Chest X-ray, PA view. Patient: 66 years old, sex F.
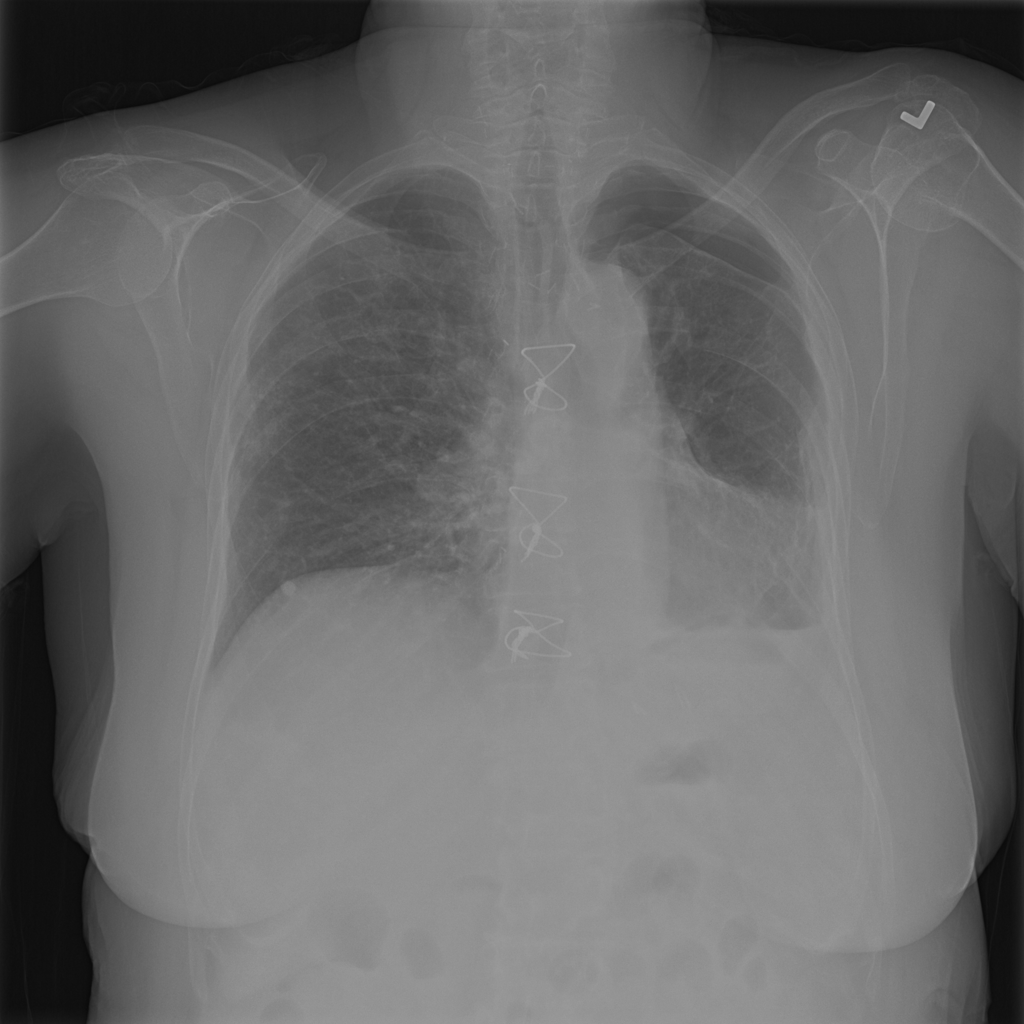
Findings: No Finding